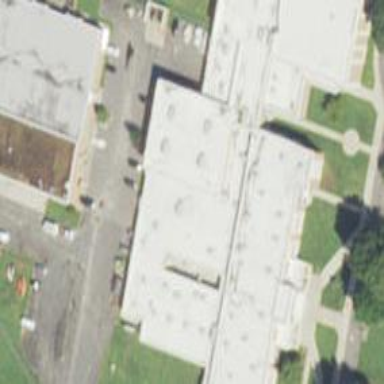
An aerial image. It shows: School.